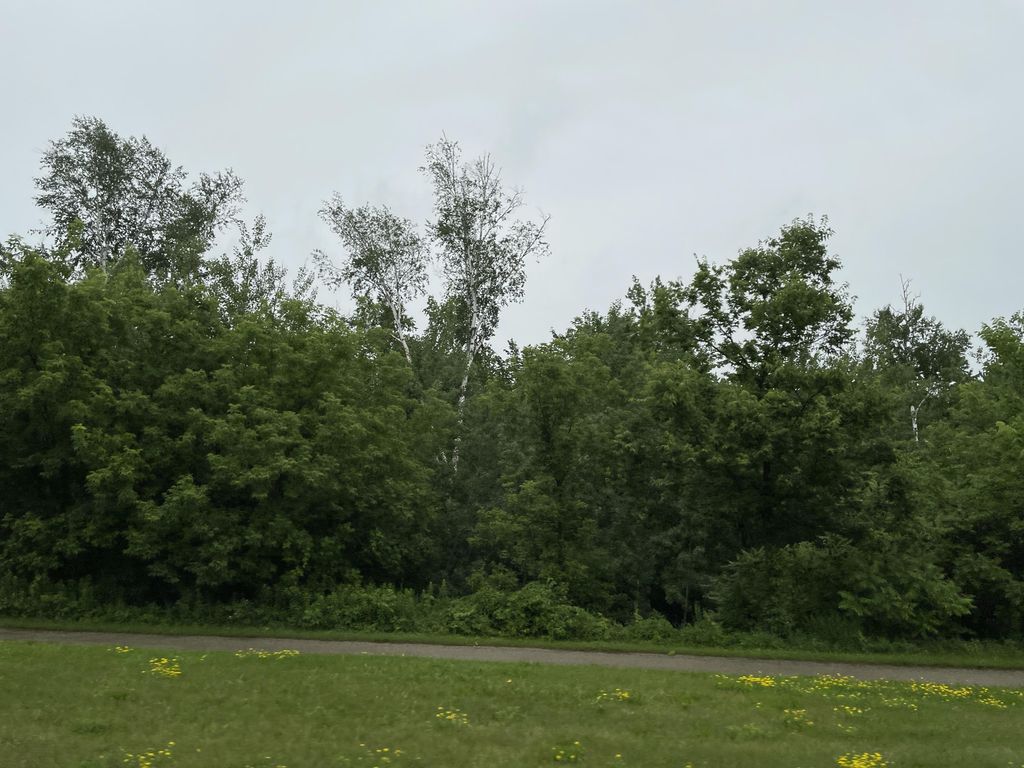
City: kitchener-waterloo